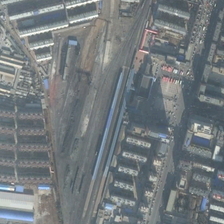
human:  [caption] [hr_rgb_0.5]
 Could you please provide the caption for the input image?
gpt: there are many residential areas around the subway .

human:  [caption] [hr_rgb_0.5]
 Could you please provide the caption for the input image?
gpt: rows of houses are located near the subway station .

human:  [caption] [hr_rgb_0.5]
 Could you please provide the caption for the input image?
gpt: rows of houses are located near the subway station .

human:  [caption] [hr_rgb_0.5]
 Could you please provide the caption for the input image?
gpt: there are many residential areas around the subway .

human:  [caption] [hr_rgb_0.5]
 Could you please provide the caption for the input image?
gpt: there are many residential areas around the subway .